Platform: macOS
Application: Arc Browser
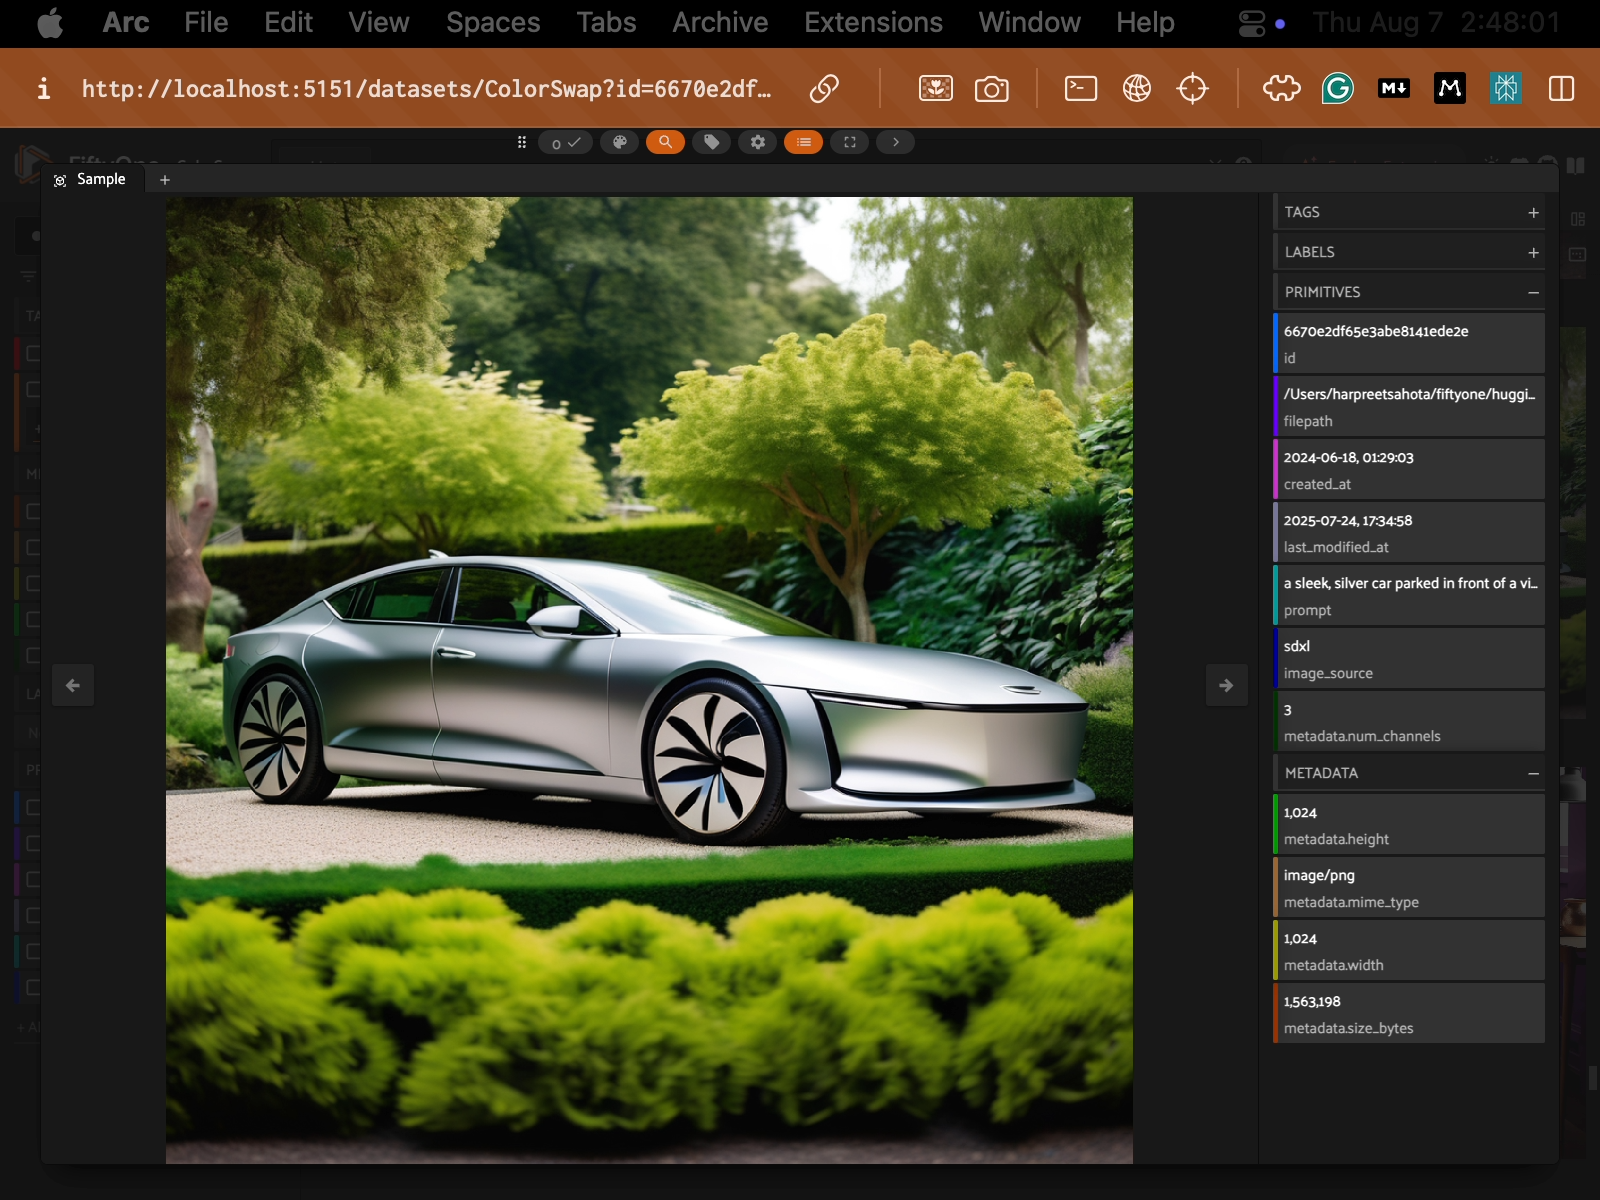
task_description: Locate the actions row in this sample modal
action_type: hover
element_info: Menu Item
steps_since_start: 1